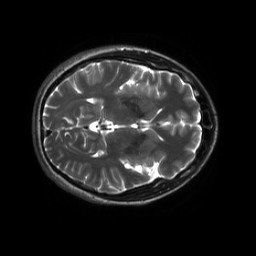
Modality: T2w
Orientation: axial
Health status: ill
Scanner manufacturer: siemens
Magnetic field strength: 3 T
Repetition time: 6.16 s
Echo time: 0.101 s